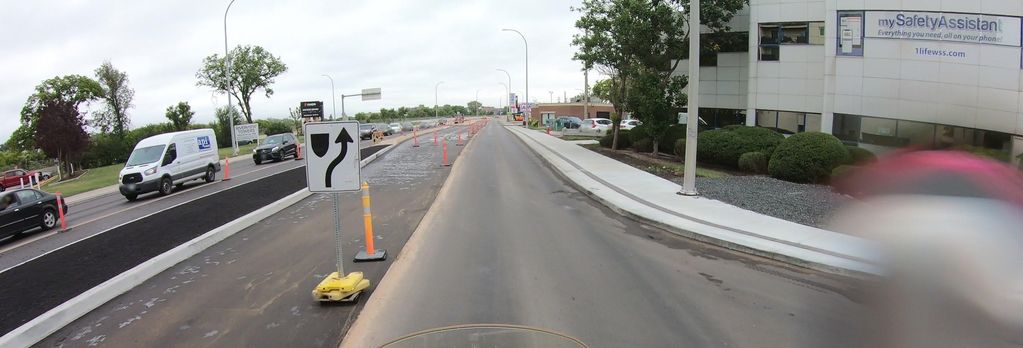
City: winnipeg